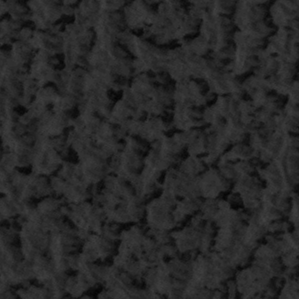
Label: frost